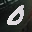
Label: 0